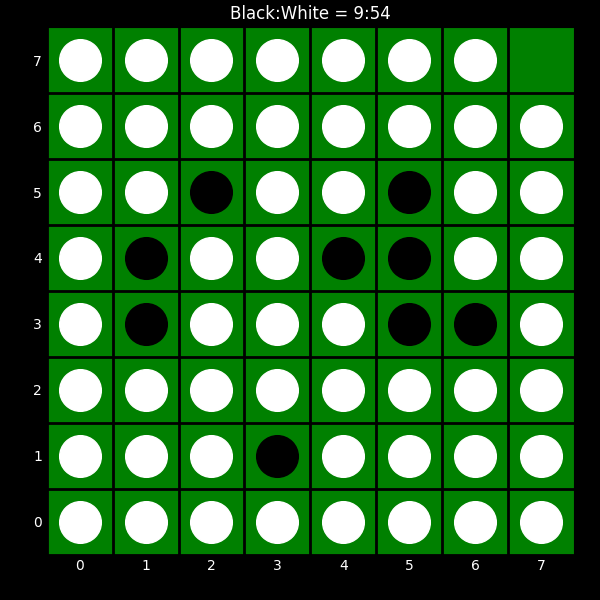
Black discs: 9
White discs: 54